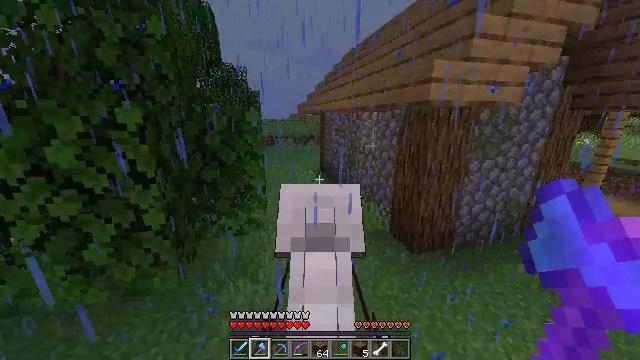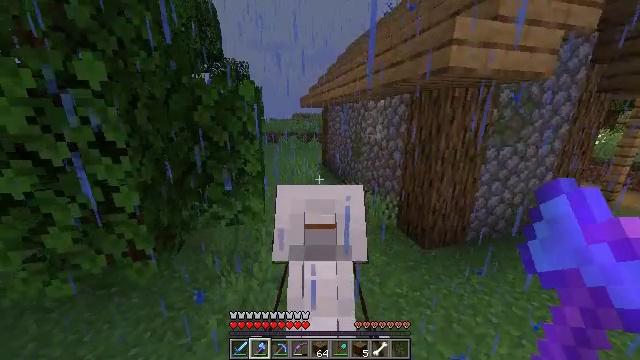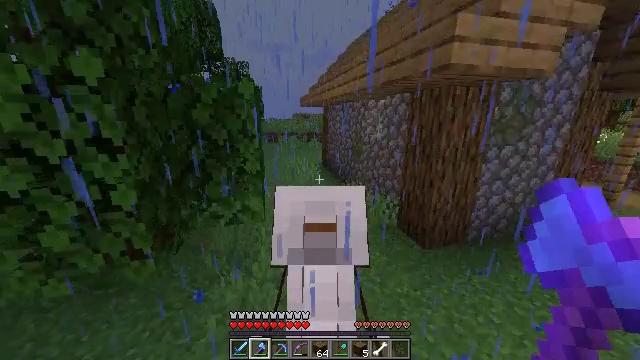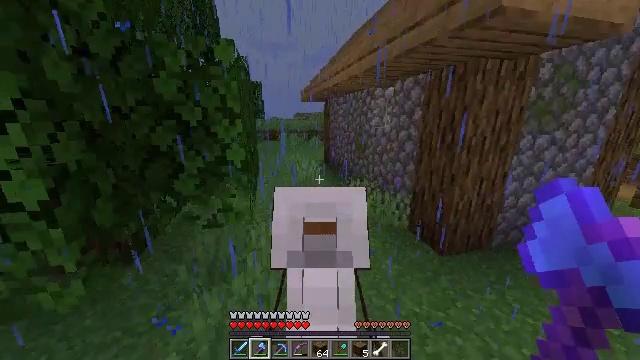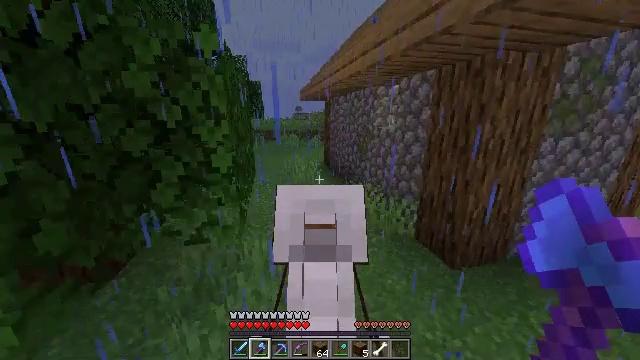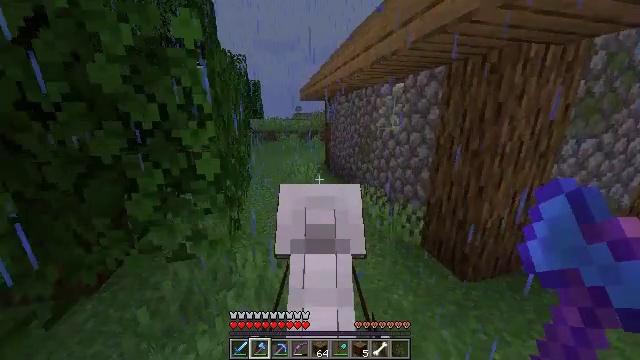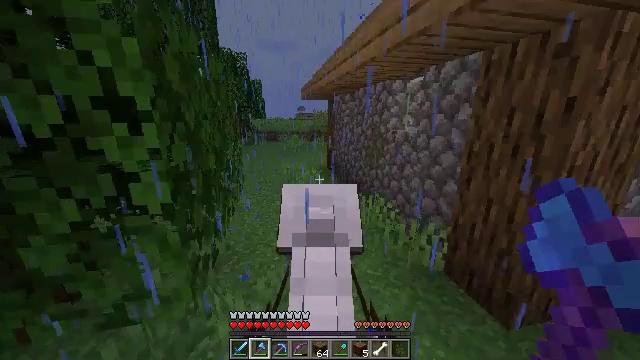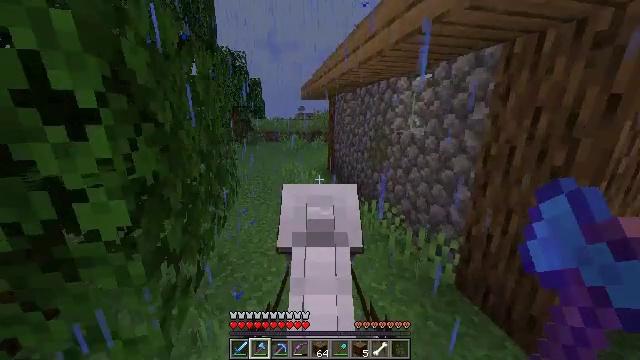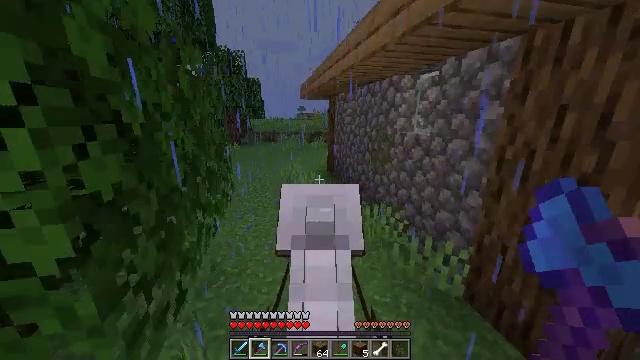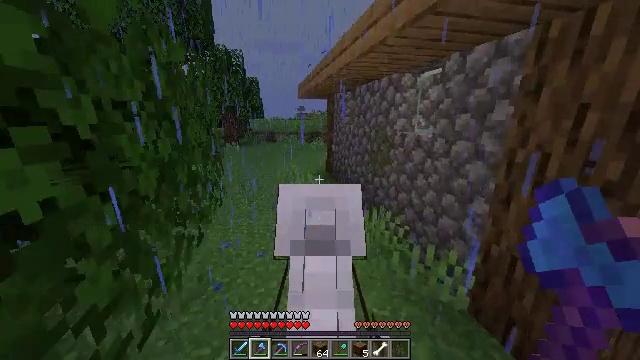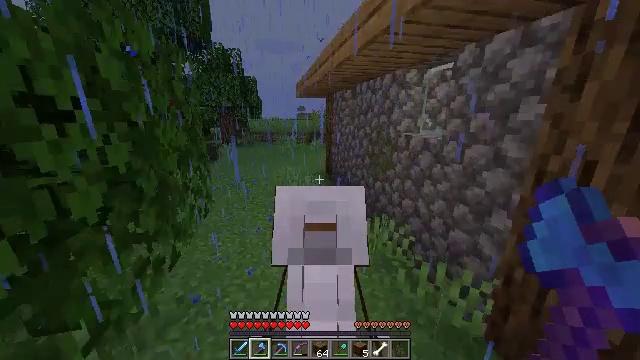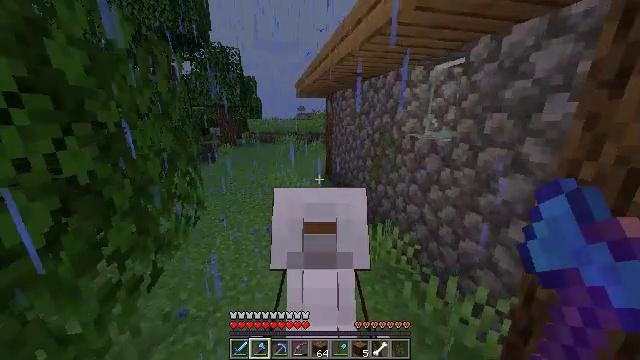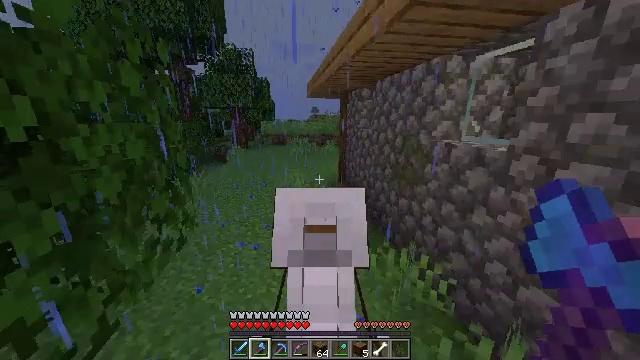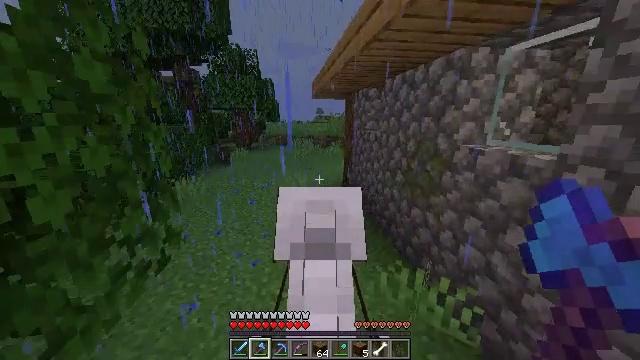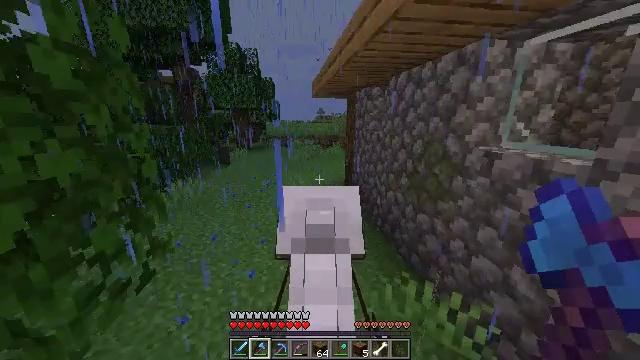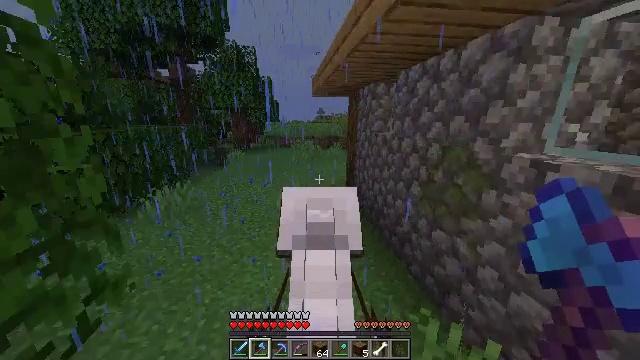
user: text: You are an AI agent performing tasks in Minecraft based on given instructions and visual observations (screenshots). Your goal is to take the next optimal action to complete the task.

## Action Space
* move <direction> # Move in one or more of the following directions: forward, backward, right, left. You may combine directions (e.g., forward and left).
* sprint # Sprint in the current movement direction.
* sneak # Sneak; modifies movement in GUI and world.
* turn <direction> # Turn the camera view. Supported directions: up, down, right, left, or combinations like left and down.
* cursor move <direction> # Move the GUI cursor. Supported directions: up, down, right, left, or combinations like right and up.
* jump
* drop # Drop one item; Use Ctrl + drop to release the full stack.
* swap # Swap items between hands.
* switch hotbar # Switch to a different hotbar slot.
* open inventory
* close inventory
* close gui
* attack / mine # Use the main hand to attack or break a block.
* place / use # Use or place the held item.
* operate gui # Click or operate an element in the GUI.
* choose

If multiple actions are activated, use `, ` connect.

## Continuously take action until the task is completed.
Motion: motion action
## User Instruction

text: Collect the mushroom stem from giant mushrooms.
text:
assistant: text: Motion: move forward, sprint
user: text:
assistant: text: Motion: move forward, sprint
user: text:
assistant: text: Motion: move forward, sprint
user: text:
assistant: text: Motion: move forward, sprint
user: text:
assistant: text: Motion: move forward, sprint
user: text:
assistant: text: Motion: move forward, sprint
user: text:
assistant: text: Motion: move forward, sprint
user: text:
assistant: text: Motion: move forward, sprint
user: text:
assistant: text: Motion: move forward, sprint
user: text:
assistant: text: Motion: move forward, sprint
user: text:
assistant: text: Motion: move forward, sprint
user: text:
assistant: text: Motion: move forward, sprint, turn left
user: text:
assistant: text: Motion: move forward, sprint
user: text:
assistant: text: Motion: move forward, sprint
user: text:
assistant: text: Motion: move forward, sprint
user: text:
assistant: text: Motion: move forward and move left, sprint
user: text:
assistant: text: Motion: move forward and move left, sprint
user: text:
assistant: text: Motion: move forward and move left, sprint
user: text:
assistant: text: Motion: move forward and move left, sprint
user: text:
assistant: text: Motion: move forward, sprint
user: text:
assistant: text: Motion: move forward, sprint
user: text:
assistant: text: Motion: move forward, sprint
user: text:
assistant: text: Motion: move forward, sprint
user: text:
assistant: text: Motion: move forward, sprint, turn right and up
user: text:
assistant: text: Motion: move forward, sprint, turn right and up
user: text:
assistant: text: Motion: move forward, sprint, turn right and up
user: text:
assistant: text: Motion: move forward and move left, sprint, turn right and up
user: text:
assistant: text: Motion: move forward and move left, sprint, turn right and up
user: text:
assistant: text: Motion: move forward and move left, sprint, turn right and up
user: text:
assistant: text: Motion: move forward and move left, sprint, turn right